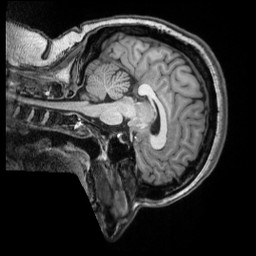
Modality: T1w
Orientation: sagittal
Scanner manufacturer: siemens
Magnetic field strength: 3 T
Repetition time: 2.5 s
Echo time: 0.00343 s